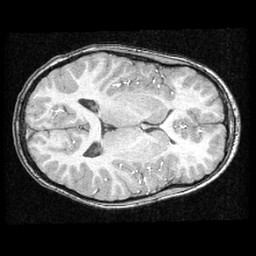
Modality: T1w
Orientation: axial
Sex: male
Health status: ill
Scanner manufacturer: ge
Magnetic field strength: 1.5 T
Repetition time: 21 s
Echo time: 0.008 s